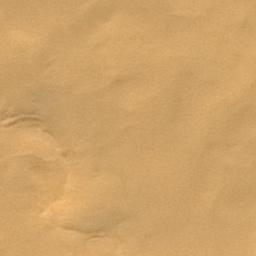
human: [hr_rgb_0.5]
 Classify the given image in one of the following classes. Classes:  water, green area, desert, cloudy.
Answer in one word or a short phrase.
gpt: desert